Question: How can i Create a reusable custom button with image and Text like this :

and when I use it in a window it must respect the theme used in that window.
Currently i use the following code :
'''
<Button x:Name="cmdSave" Margin="5" Width="100" VerticalAlignment="Center" ToolTip="Save...">
<Grid>
<Grid.ColumnDefinitions>
<ColumnDefinition Width="30"/>
<ColumnDefinition Width="70"/>
</Grid.ColumnDefinitions>
<Image Source="..\images\icons\yellowfloppy.ico" Grid.Column="0" VerticalAlignment="Center" Margin="2"/>
<TextBlock Text="Enregistrer" Grid.Column="1" Foreground="{StaticResource GreenForeGroundTitle}" VerticalAlignment="Center" Margin="2"/>
</Grid>
</Button>
'''
The problem is i have to repeat the previous code each time i want to display a custom button.
So I tried the following custom control :
'''
public class MyButton : Button
{
public ImageSource ImageButton
{
get { return (ImageSource)GetValue(ImageButtonProperty); }
set { SetValue(ImageButtonProperty, value); }
}
// Using a DependencyProperty as the backing store for ImageButton. This enables animation, styling, binding, etc...
public static readonly DependencyProperty ImageButtonProperty =
DependencyProperty.Register("ImageButton", typeof(ImageSource), typeof(MyButton), new UIPropertyMetadata(null));
public string TextButton
{
get { return (string)GetValue(TextButtonProperty); }
set { SetValue(TextButtonProperty, value); }
}
// Using a DependencyProperty as the backing store for TextButton. This enables animation, styling, binding, etc...
public static readonly DependencyProperty TextButtonProperty =
DependencyProperty.Register("TextButton", typeof(string), typeof(MyButton), new PropertyMetadata(""));
static MyButton()
{
DefaultStyleKeyProperty.OverrideMetadata(typeof(MyButton), new FrameworkPropertyMetadata(typeof(MyButton)));
}
}
'''
and in Generic.xaml
'''
<ResourceDictionary
xmlns="http://schemas.microsoft.com/winfx/2006/xaml/presentation"
xmlns:x="http://schemas.microsoft.com/winfx/2006/xaml"
xmlns:local="clr-namespace:MyButton">
<Style TargetType="{x:Type local:MyButton}">
<Setter Property="Template">
<Setter.Value>
<ControlTemplate TargetType="{x:Type local:MyButton}">
<Border CornerRadius="3" BorderBrush="AliceBlue" BorderThickness="2">
<Grid>
<Grid.ColumnDefinitions>
<ColumnDefinition Width="Auto"/>
<ColumnDefinition Width="Auto"/>
</Grid.ColumnDefinitions>
<Image Source="{Binding ImageButton, RelativeSource={RelativeSource TemplatedParent}}" Grid.Column="0" VerticalAlignment="Center"/>
<TextBlock Text="{TemplateBinding TextButton}" Grid.Column="1" VerticalAlignment="Center"/>
</Grid>
</Border>
</ControlTemplate>
</Setter.Value>
</Setter>
</Style>
'''
and here the test window :
'''
<Window
xmlns="http://schemas.microsoft.com/winfx/2006/xaml/presentation"
xmlns:x="http://schemas.microsoft.com/winfx/2006/xaml"
x:Class="WpfmyButtonTest.MainWindow"
xmlns:b="clr-namespace:MyButton;assembly=MyButton"
Title="MainWindow" Height="350" Width="525">
<Window.Resources>
<ResourceDictionary>
<ResourceDictionary.MergedDictionaries>
<ResourceDictionary Source="ShinyBlue.xaml"/>
</ResourceDictionary.MergedDictionaries>
</ResourceDictionary>
</Window.Resources>
<Grid>
<b:MyButton ImageButton="commercial.png" TextButton="Test" Margin="274,225,40,40"/>
</Grid>
'''
But this code doesn't display what i expect, so All behavior of a normal button disappeared and the ShinyBlue theme is not applied.
Thank you in advance.
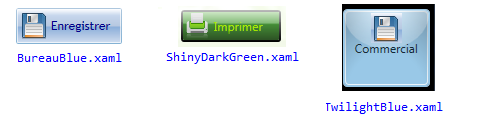
Answer: I finally found an answer to this question. See link <URL>.
In fact, it is sufficient to incorporate a button inside a usercontrol like this :
XAML
'''
<UserControl x:Class="Knom.WPF.ImageButton.ImageButton2"
xmlns="http://schemas.microsoft.com/winfx/2006/xaml/presentation"
xmlns:x="http://schemas.microsoft.com/winfx/2006/xaml"
Name="UC">
<Grid>
<Button>
<StackPanel Orientation="Horizontal" Margin="10">
<Image Source="{Binding ElementName=UC, Path=Image}"
Width="{Binding ElementName=UC, Path=ImageWidth}"
Height="{Binding ElementName=UC, Path=ImageHeight}"/>
<TextBlock Text="{Binding ElementName=UC, Path=Text}"
Margin="10,0,0,0"/>
</StackPanel>
</Button>
</Grid>
'''
Code Behind
'''
using System;
using System.Collections.Generic;
using System.Linq;
using System.Text;
using System.Windows;
using System.Windows.Controls;
using System.Windows.Data;
using System.Windows.Documents;
using System.Windows.Input;
using System.Windows.Media;
using System.Windows.Media.Imaging;
using System.Windows.Navigation;
using System.Windows.Shapes;
namespace Knom.WPF.ImageButton
{
/// <summary>
/// Interaction logic for ImageButton2.xaml
/// </summary>
public partial class ImageButton2 : UserControl
{
public ImageButton2()
{
InitializeComponent();
}
public ImageSource Image
{
get { return (ImageSource)GetValue(ImageProperty); }
set { SetValue(ImageProperty, value); }
}
// Using a DependencyProperty as the backing store for Image. This enables animation, styling, binding, etc...
public static readonly DependencyProperty ImageProperty =
DependencyProperty.Register("Image", typeof(ImageSource), typeof(ImageButton2), new UIPropertyMetadata(null));
public double ImageWidth
{
get { return (double)GetValue(ImageWidthProperty); }
set { SetValue(ImageWidthProperty, value); }
}
// Using a DependencyProperty as the backing store for ImageWidth. This enables animation, styling, binding, etc...
public static readonly DependencyProperty ImageWidthProperty =
DependencyProperty.Register("ImageWidth", typeof(double), typeof(ImageButton2), new UIPropertyMetadata(16d));
public double ImageHeight
{
get { return (double)GetValue(ImageHeightProperty); }
set { SetValue(ImageHeightProperty, value); }
}
// Using a DependencyProperty as the backing store for ImageHeight. This enables animation, styling, binding, etc...
public static readonly DependencyProperty ImageHeightProperty =
DependencyProperty.Register("ImageHeight", typeof(double), typeof(ImageButton2), new UIPropertyMetadata(16d));
public string Text
{
get { return (string)GetValue(TextProperty); }
set { SetValue(TextProperty, value); }
}
// Using a DependencyProperty as the backing store for Text. This enables animation, styling, binding, etc...
public static readonly DependencyProperty TextProperty =
DependencyProperty.Register("Text", typeof(string), typeof(ImageButton2), new UIPropertyMetadata(""));
//This is for MVVM Command
public ICommand Command
{
get { return (ICommand)GetValue(CommandProperty); }
set { SetValue(CommandProperty, value); }
}
// Using a DependencyProperty as the backing store for Text. This enables animation, styling, binding, etc...
public static readonly DependencyProperty CommandProperty =
DependencyProperty.Register("Command", typeof(ICommand), typeof(ImageButton2), new PropertyMetadata(null));
}
'''
}
i can use it like this :
'''
<Window x:Class="Knom.WPF.ImageButton.Window1"
xmlns="http://schemas.microsoft.com/winfx/2006/xaml/presentation"
xmlns:x="http://schemas.microsoft.com/winfx/2006/xaml"
Title="Window1" Height="300" Width="300"
xmlns:my="clr-namespace:Knom.WPF.ImageButton">
<Window.Resources>
<ResourceDictionary>
<ResourceDictionary.MergedDictionaries>
<ResourceDictionary Source="BureauBlue.xaml"/>
</ResourceDictionary.MergedDictionaries>
</ResourceDictionary>
</Window.Resources>
<my:ImageButton2 Image="calendar.png" Text="UserControl" HorizontalAlignment="Left" VerticalAlignment="Top"
ImageWidth="16" ImageHeight="16" Margin="10" Command="{Binding MyCommand}"/>
</Window>
'''
And it is reusable and works fine
Thank you